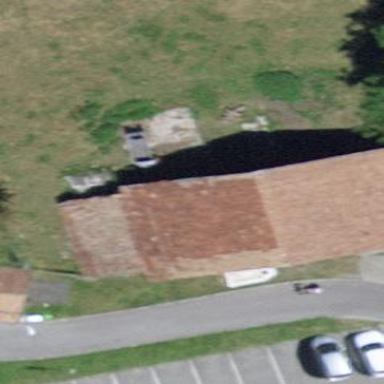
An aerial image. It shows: Rural barn.